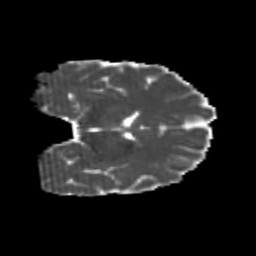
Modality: MD
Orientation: coronal
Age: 20
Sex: male
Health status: healthy
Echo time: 0.074 s